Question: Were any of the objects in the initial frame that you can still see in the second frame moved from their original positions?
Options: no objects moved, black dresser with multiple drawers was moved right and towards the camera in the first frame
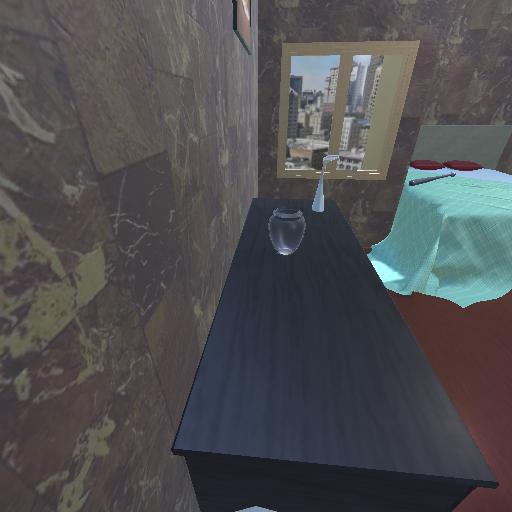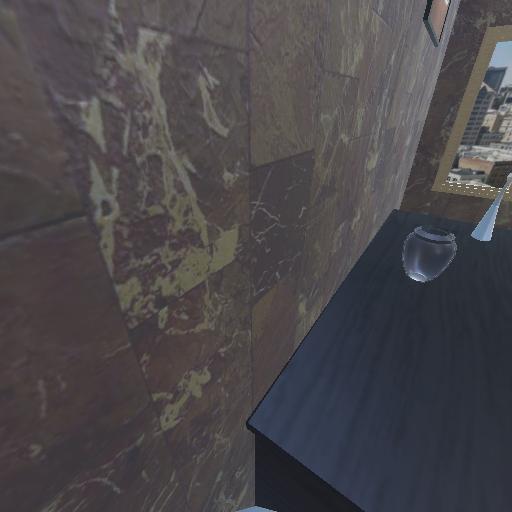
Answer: no objects moved